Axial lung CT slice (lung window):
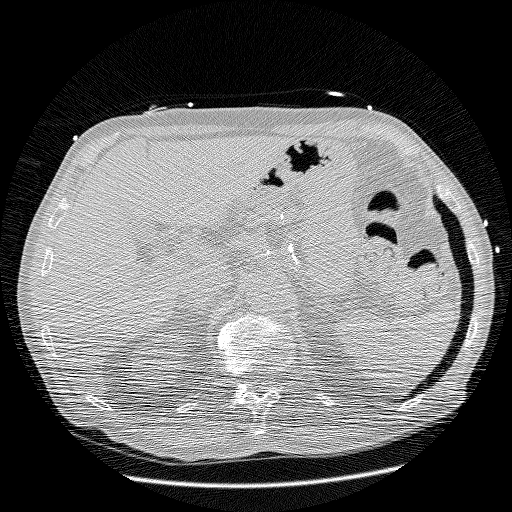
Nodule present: no